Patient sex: M
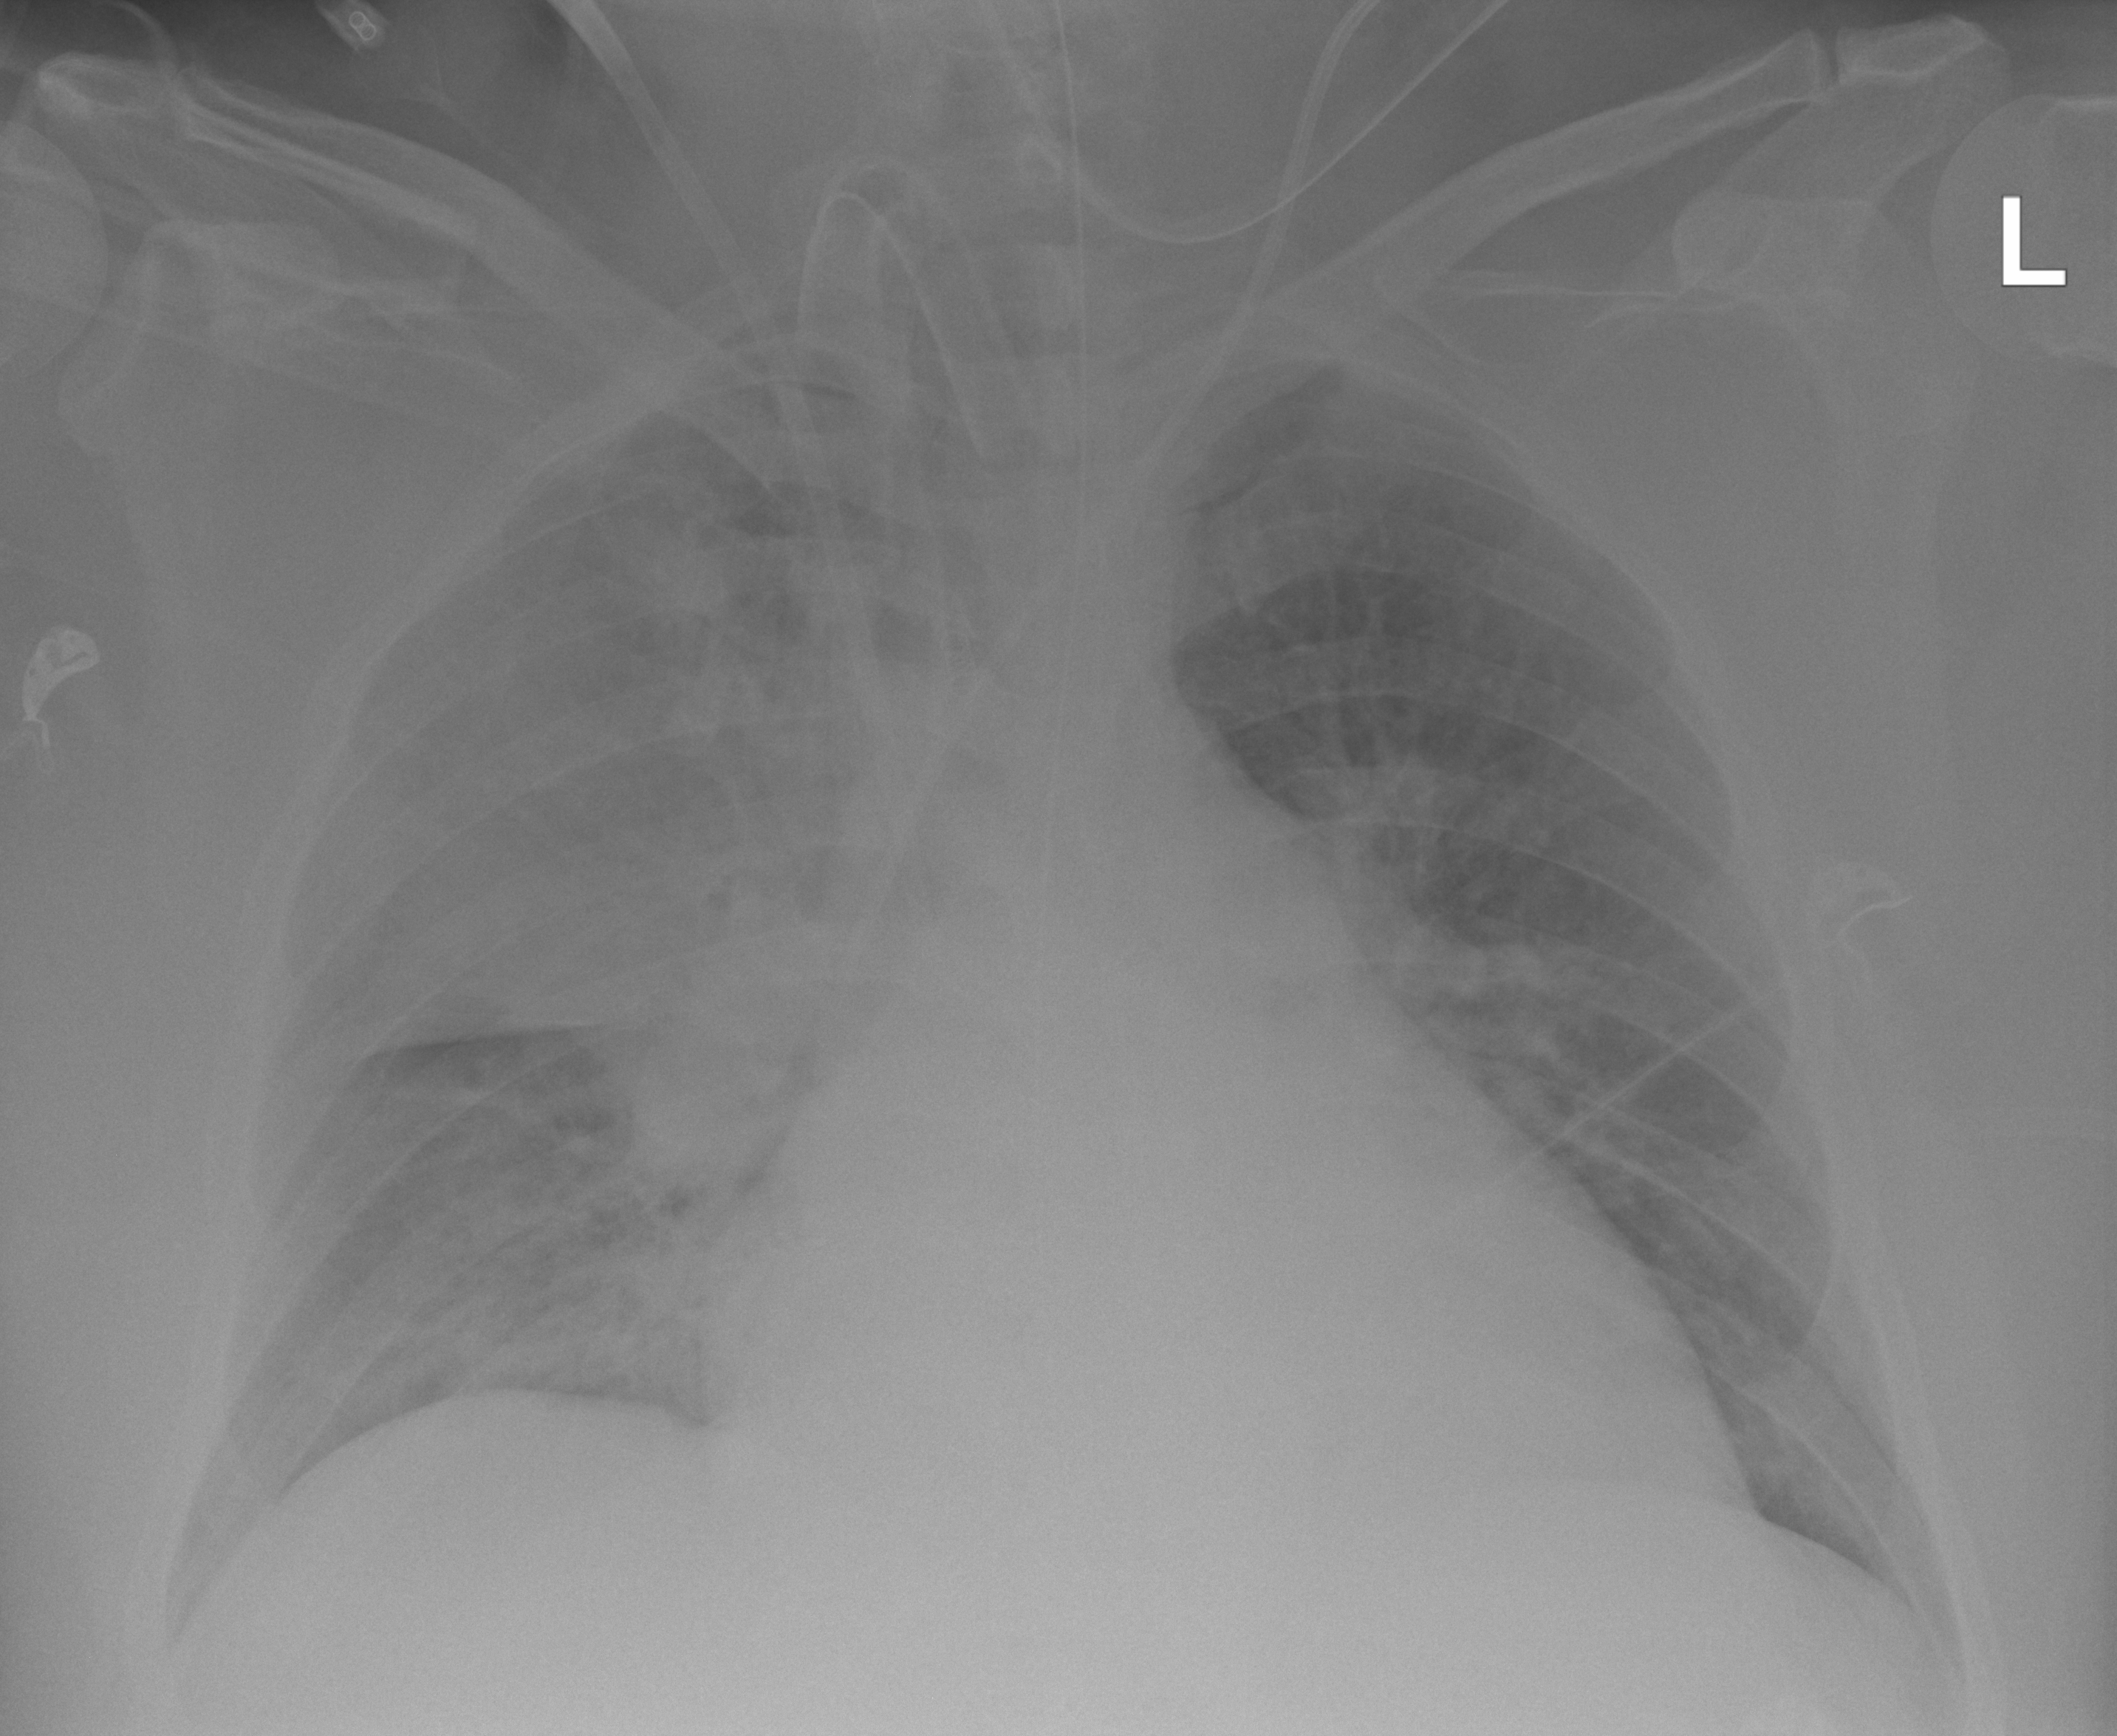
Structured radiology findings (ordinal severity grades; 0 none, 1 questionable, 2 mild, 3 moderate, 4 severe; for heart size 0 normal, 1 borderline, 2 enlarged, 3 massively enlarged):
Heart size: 2
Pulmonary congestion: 2
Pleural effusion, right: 0
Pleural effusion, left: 2
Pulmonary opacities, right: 3
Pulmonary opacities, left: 1
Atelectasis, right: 2
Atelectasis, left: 0